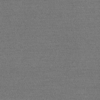
Label: dusty